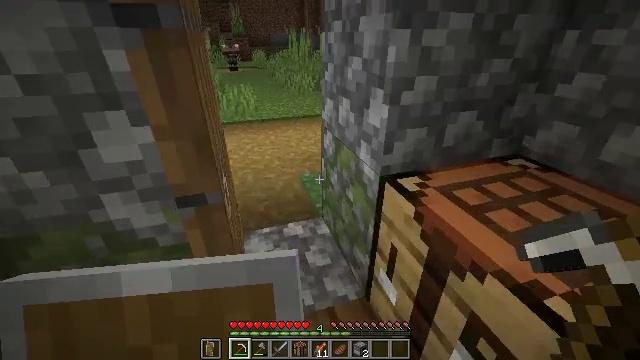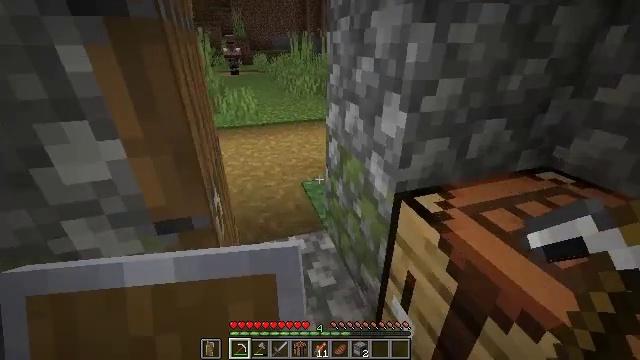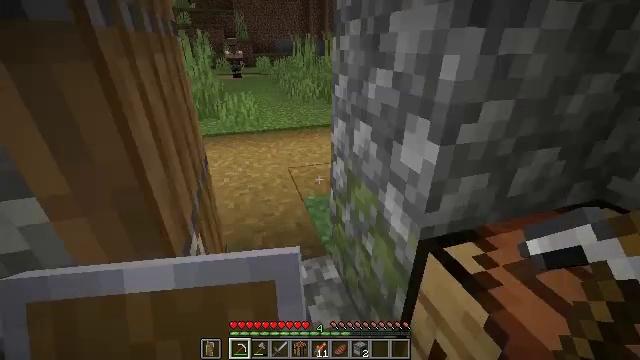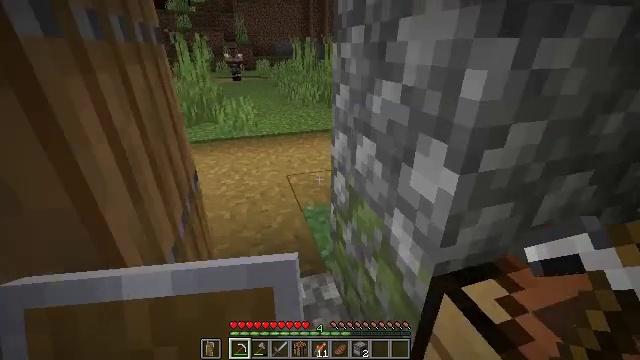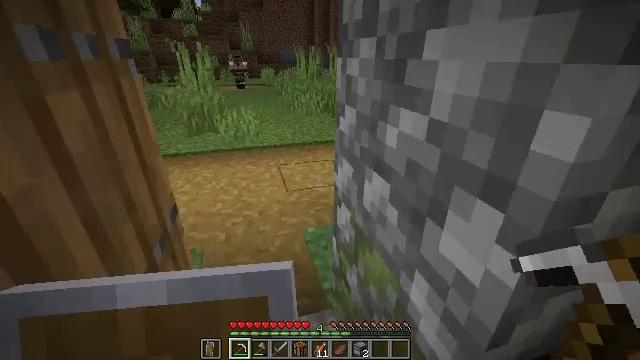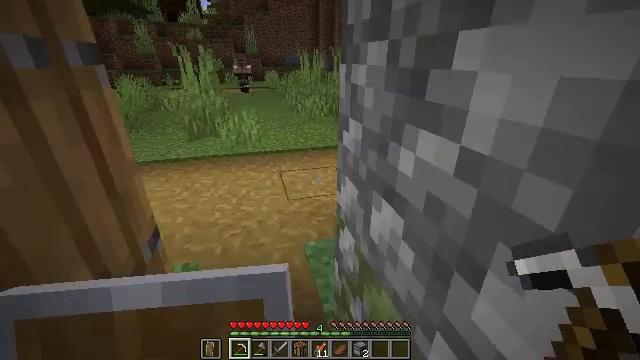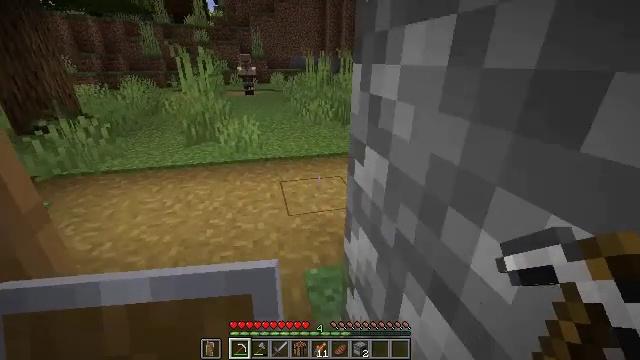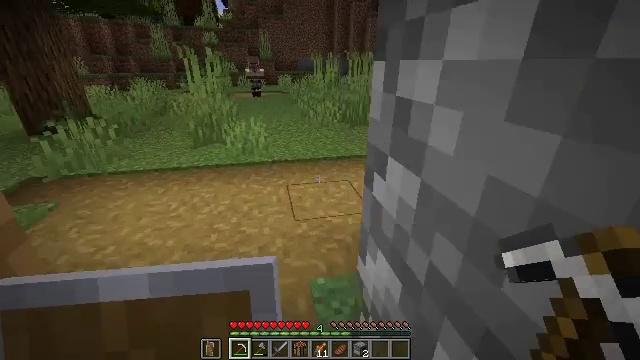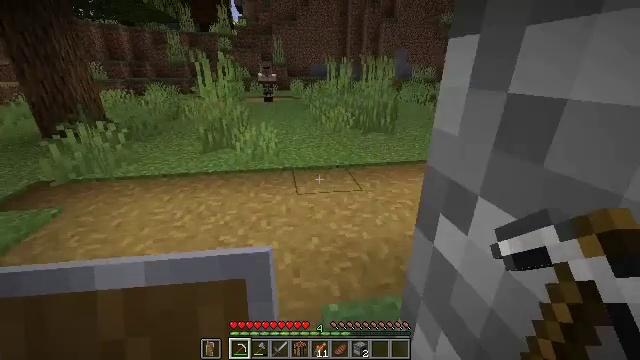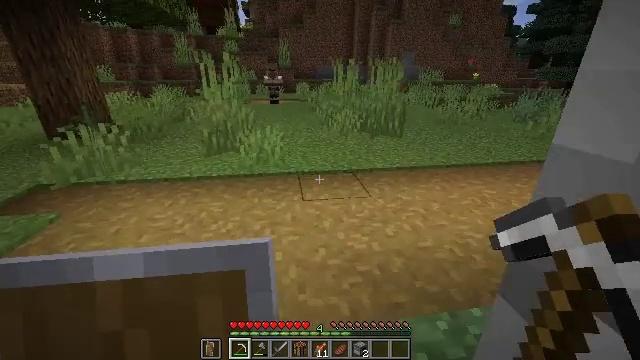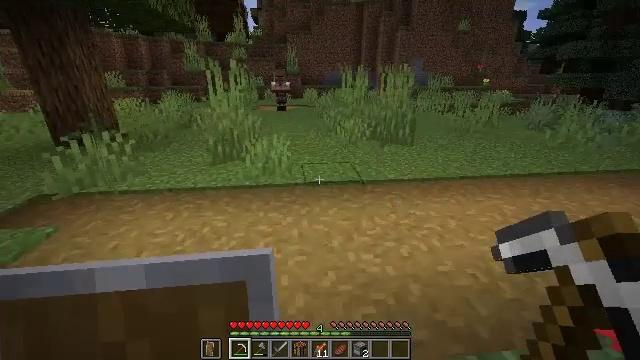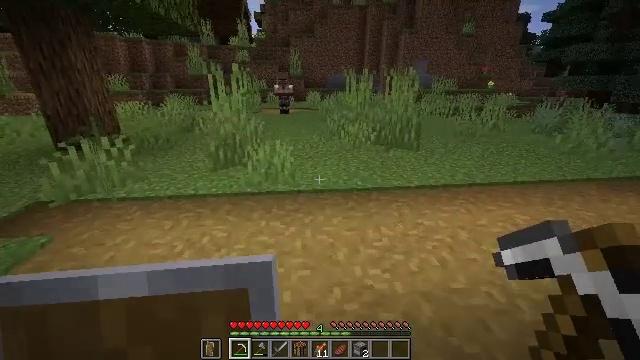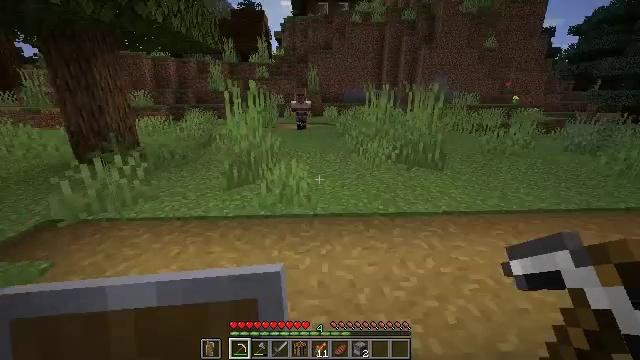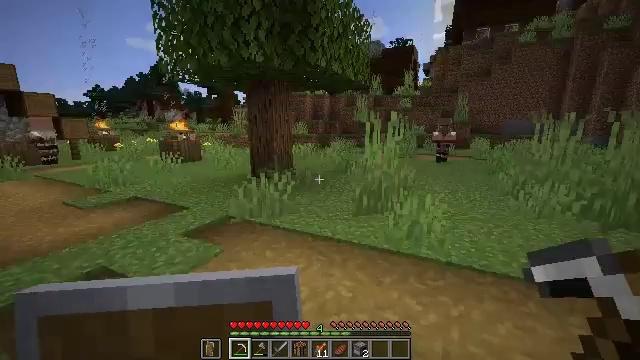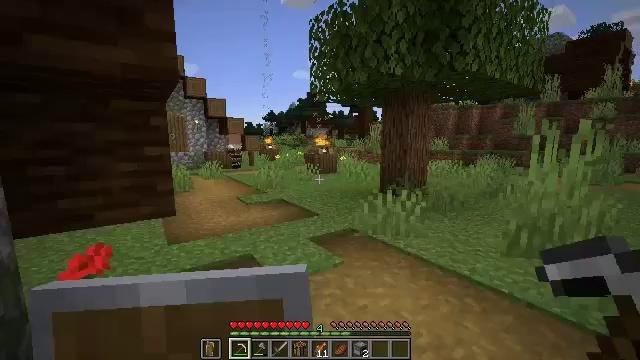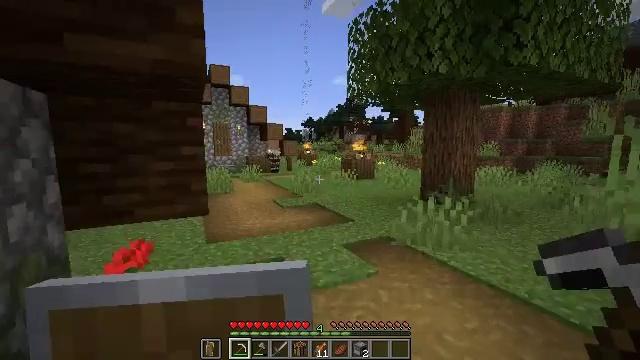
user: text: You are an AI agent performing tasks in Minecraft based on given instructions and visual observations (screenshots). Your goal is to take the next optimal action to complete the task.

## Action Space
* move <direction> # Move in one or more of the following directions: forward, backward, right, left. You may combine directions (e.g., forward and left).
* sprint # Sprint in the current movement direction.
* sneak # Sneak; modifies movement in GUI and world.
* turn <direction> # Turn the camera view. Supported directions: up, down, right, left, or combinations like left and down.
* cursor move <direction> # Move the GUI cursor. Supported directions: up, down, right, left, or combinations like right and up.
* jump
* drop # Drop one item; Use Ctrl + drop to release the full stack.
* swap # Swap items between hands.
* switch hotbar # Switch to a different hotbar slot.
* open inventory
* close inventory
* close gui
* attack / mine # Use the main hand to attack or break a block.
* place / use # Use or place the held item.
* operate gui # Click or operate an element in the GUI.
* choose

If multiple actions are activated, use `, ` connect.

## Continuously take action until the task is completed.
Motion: motion action
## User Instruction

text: Mine the stonecutter block.
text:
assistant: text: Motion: move forward
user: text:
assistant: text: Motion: move forward
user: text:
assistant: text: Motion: move forward
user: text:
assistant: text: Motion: move forward, turn up
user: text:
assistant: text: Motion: move forward
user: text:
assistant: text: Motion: move forward, turn left
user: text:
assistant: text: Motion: move forward, turn left
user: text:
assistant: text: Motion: move forward, turn left
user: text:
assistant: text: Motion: move forward, turn left
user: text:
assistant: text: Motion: move forward, turn left and up
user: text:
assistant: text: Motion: move forward
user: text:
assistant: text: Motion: move forward, turn left and up
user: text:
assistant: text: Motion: move forward, turn left and up
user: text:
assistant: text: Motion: move forward, turn left and up
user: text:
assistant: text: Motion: move forward, turn left and up
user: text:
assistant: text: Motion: move forward
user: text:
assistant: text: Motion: move forward
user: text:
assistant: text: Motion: move forward, sprint
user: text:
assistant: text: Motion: move forward, sprint
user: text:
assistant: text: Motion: move forward, sprint, turn left
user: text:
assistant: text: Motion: move forward, sprint, turn left and down
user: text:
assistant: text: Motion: move forward, turn left
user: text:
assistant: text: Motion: move forward
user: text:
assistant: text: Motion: move forward
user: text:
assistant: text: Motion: move forward
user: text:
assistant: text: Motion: move forward
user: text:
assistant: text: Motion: move forward
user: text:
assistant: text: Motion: move forward, turn left
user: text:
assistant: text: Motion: move forward, turn left
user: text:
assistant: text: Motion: move forward, turn left